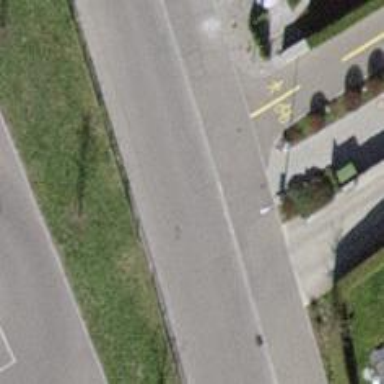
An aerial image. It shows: Residential road with asphalt surface. There is sidewalk on the left side.